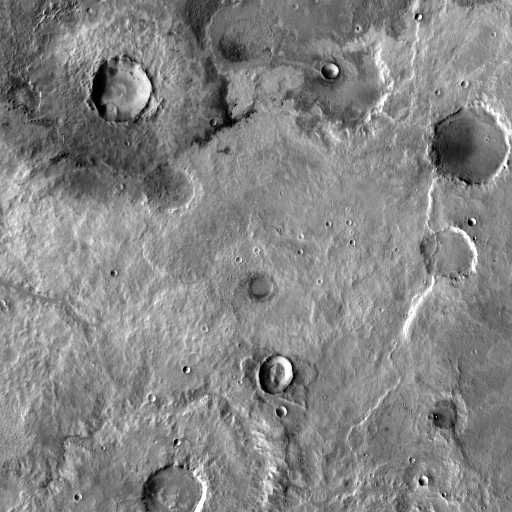
Crater classes present: Background, Other, Layered, Buried